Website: lowes
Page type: address-validator
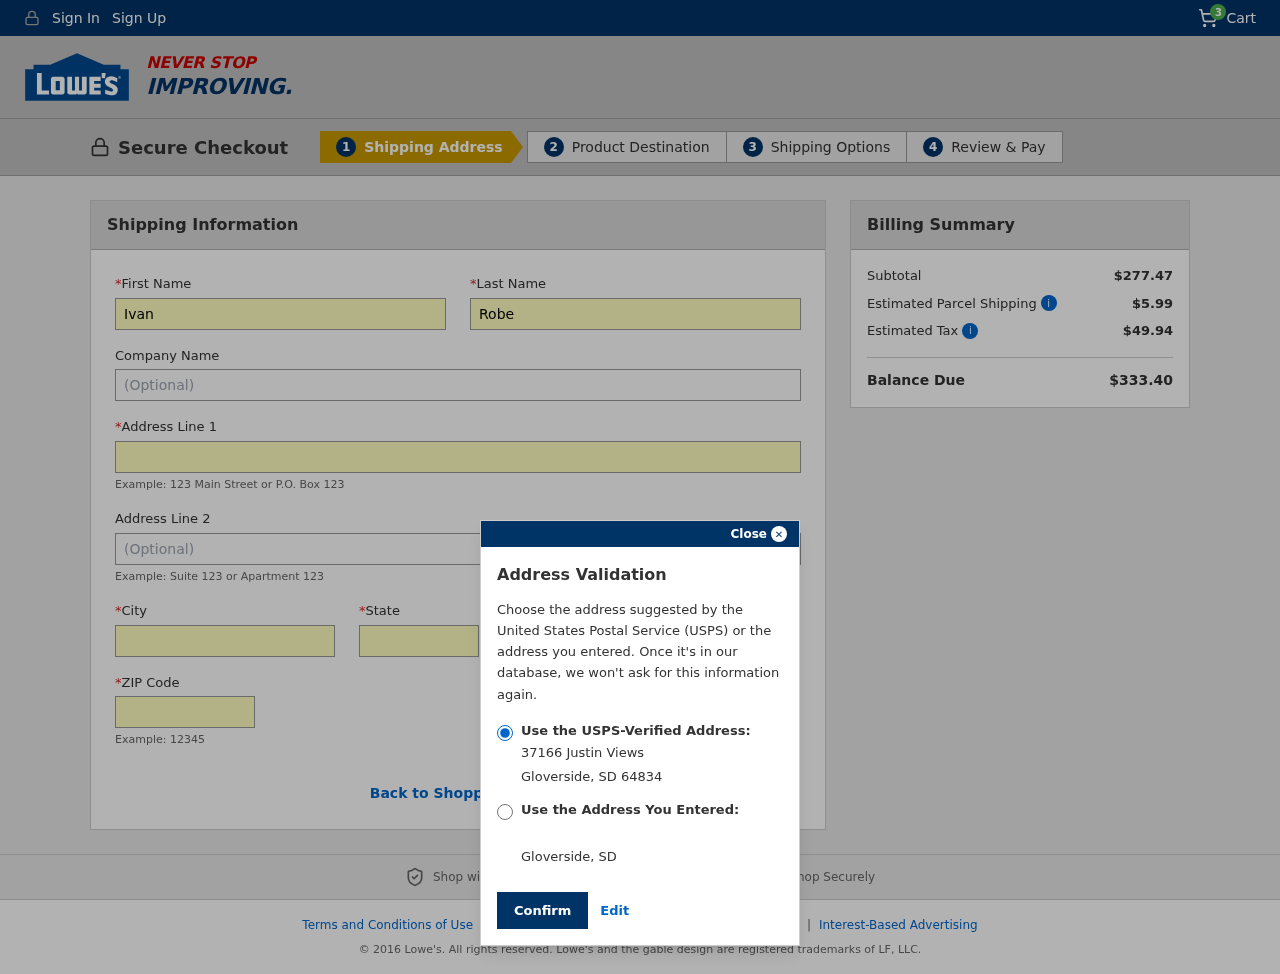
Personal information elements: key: PII_CITY
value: Gloverside
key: PII_COMPANY
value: Murray Inc
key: PII_FIRSTNAME
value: Ivan
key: PII_LASTNAME
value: Roberts
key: PII_POSTCODE
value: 64834
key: PII_STATE
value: South Dakota
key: PII_STATE_ABBR
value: SD
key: PII_STREET
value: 37166 Justin Views
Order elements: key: ORDER_NUM_ITEMS
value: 3
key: ORDER_SUBTOTAL
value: $277.47
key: ORDER_SHIPPING_COST
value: $5.99
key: ORDER_TAX
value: $49.94
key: ORDER_TOTAL
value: $333.40